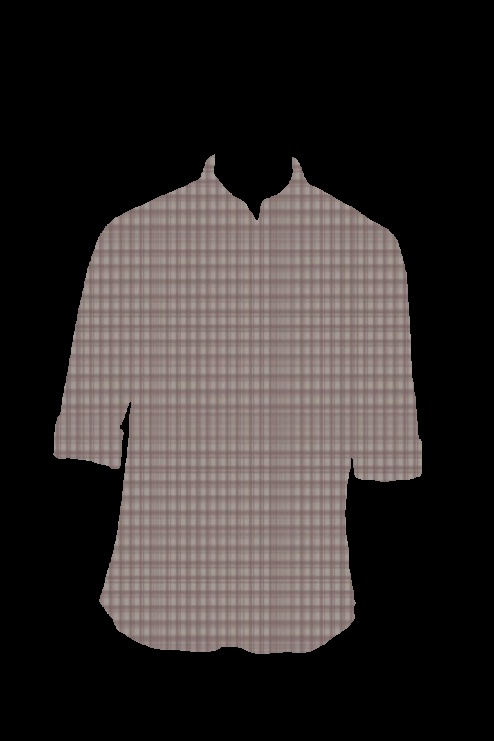
brown check shirt